Aerial crown-view tile of a tropical tree (Barro Colorado Island, Panama), acquired 20250414:
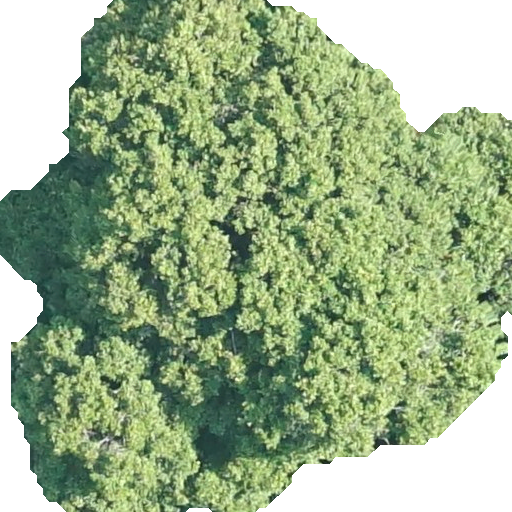
Species: Prioria copaifera
GBIF accepted scientific name: Prioria copaifera
Crown area: 324.604 m²